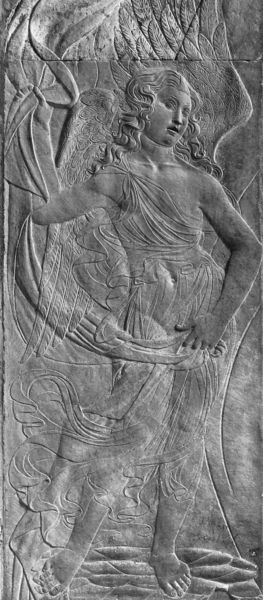
Titel: Vorhanghaltender Engel in der Cappella di S. Sigismondo
Künstler: Agostino di Duccio
Standort: Rimini, Tempio Malatestiano (EU - I - Emilia-Romagna)
Schlagwörter: blätter, flügel, hand, nackt, finger, frau, grau, haar, kleid, blick, tuch, schleife, augen, falten, federn, gesicht, stein, flach, gewand, haare, mantel, locken, schultern, engel, beine, relief, füße, nabel, faltenwurf, transparent, antike, barfuß, schlüsselbein, baucnabel, matchen